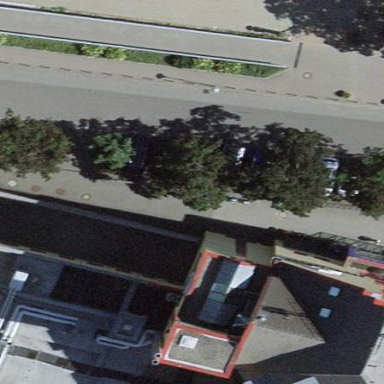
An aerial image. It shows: Street side parking area.